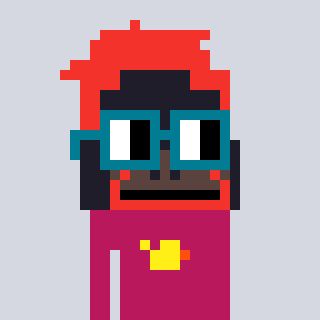
a pixel art character with square dark green glasses, a orangutan-shaped head and a darkpink-colored body on a cool background